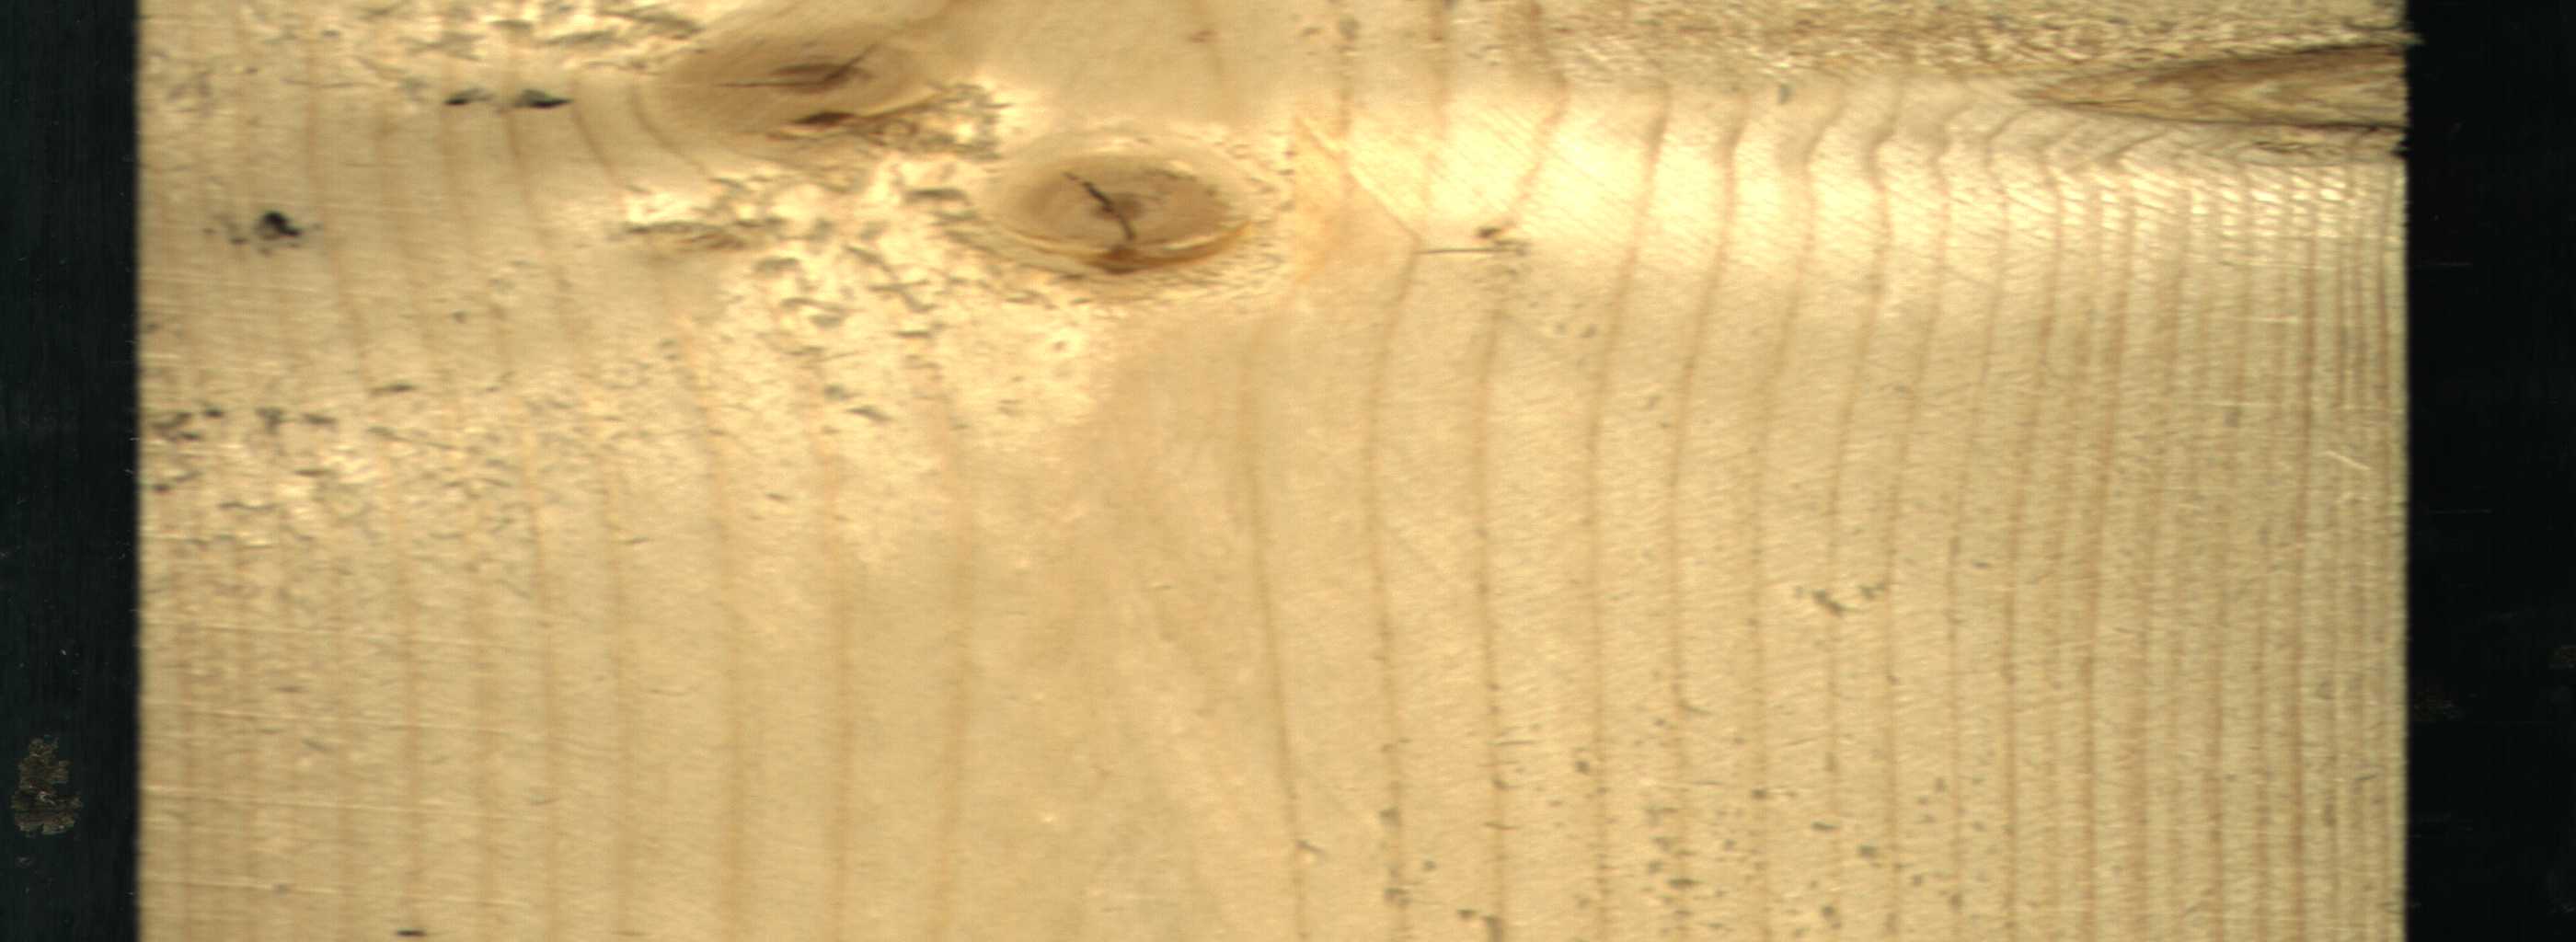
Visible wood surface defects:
knot_with_crack
knot_with_crack
Live_Knot